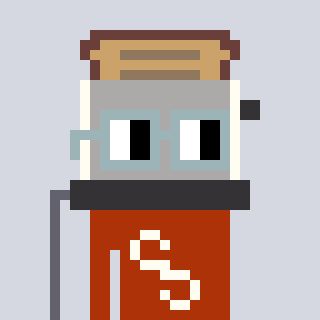
a pixel art character with square dark gray glasses, a toaster-shaped head and a hotbrown-colored body on a cool background